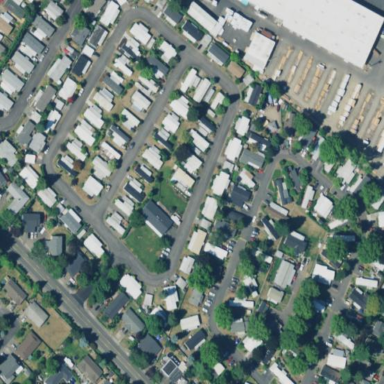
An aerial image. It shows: Residential area designated as trailer park.